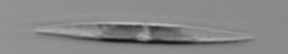
Label: pennate_Pseudo-nitzschia